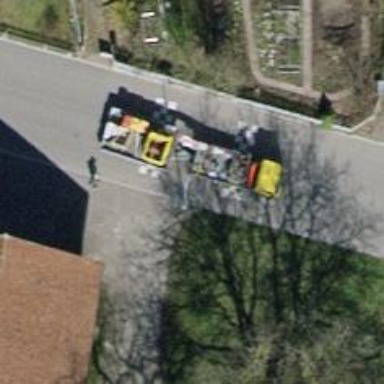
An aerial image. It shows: Traffic calming table.